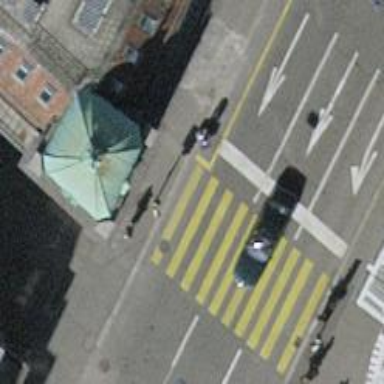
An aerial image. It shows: Asphalt footway with uncontrolled crossing and markings.